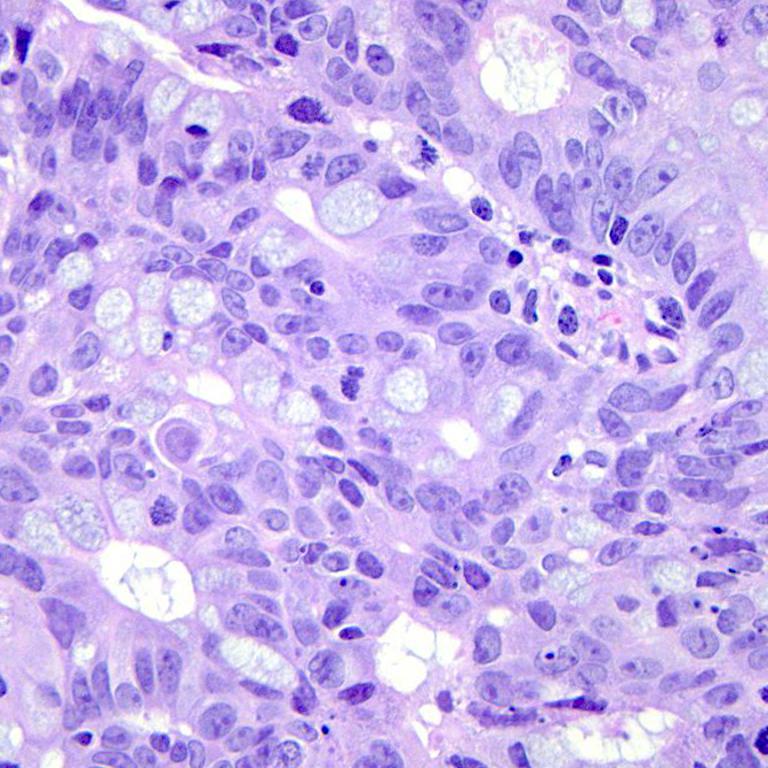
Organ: colon
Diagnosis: adenocarcinomas